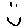
Label: smiley face